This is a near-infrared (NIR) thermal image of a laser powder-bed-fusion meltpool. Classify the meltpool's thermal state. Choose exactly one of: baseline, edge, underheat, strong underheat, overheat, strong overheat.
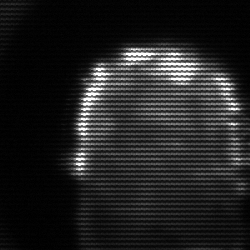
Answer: baseline